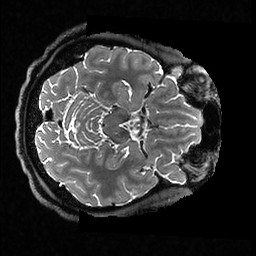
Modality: T2w
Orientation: axial
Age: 37
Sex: male
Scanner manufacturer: ge
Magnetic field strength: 3 T
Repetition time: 3.202 s
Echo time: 0.06663 s